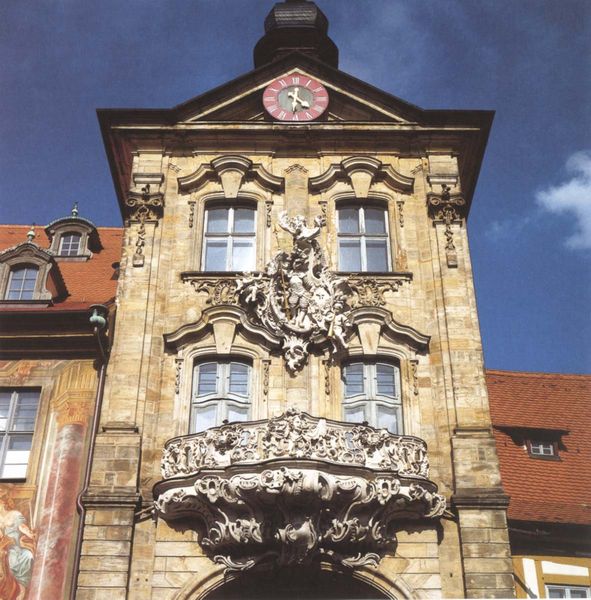
Titel: Rathausturm von Bamberg
Standort: Bamberg, Rathaus (EU - D - B)
Schlagwörter: himmel, schatten, fenster, schmuck, säulen, dach, gebäude, haus, rot, ornament, architektur, barock, stein, figur, front, turm, balkon, fassade, giebel, ornamente, uhr, stuck, tor, foto, fotografie, torbogen, rathaus, wappen, sims, sandstein, ballustrade, gips, fotographie, ziffernblatt, steinhaus, georg, hausfassade, hausfront, piano nobile, inkrustationen